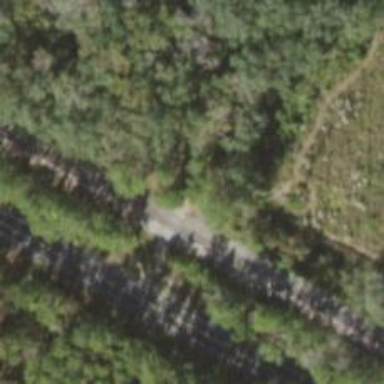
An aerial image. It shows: Abandoned road.